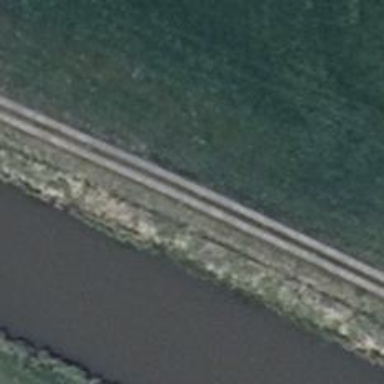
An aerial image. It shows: Track road with grade3 tracktype. The road surface has concrete lanes.